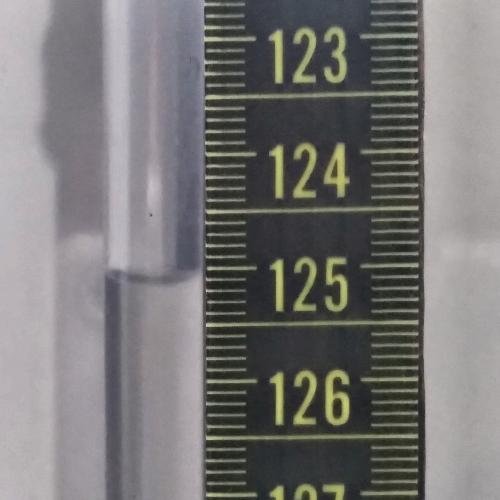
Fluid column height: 125.1 cm